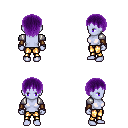
a pixel art fantasy rpg character, female body template, dark elf, purple skin, steel arm armor, gold greaves, purple plain hairstyle, leather bracers, four views (front, back, left, right), 2x2 character sprite sheet, small pixel art, hard edges, no anti-aliasing